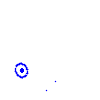
Particle: pion